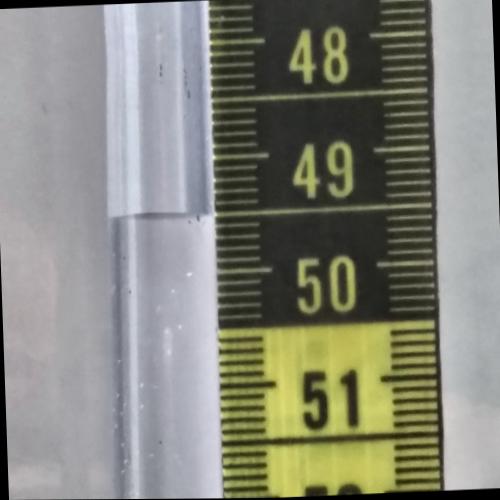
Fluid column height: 49.5 cm